Field crop: maize
Growth stage: 2
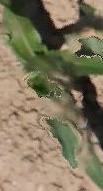
Species: maize